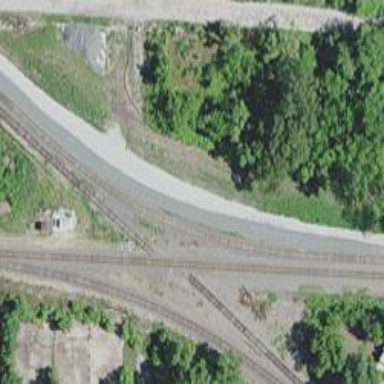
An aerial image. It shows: Abandoned railway.